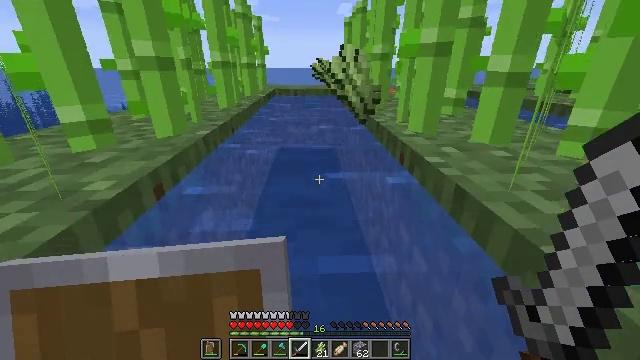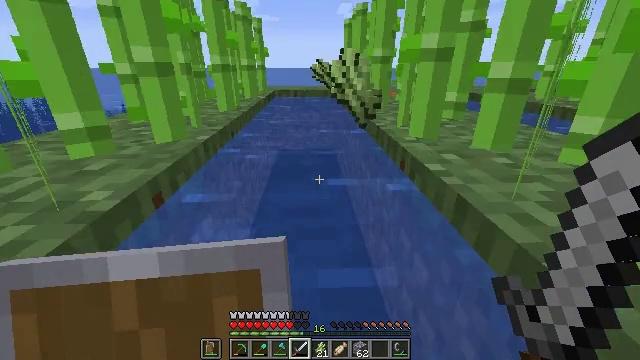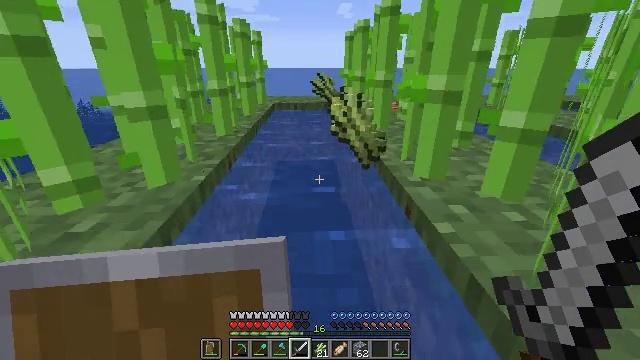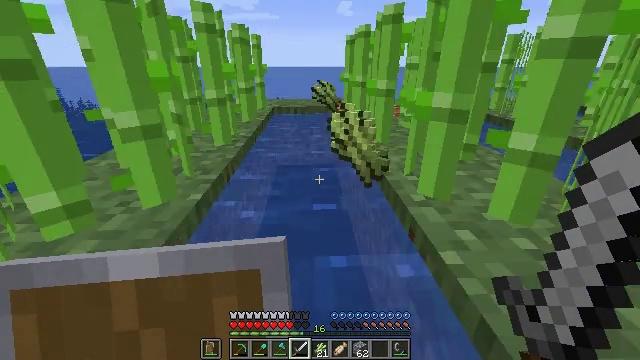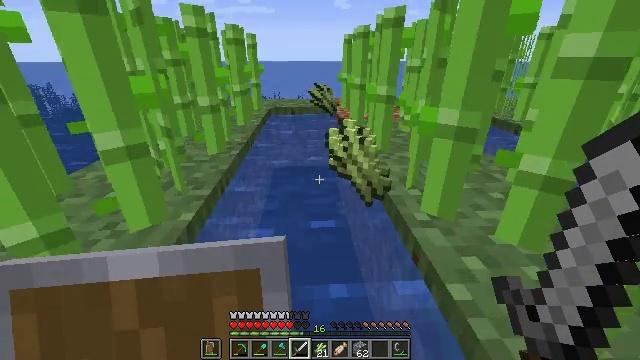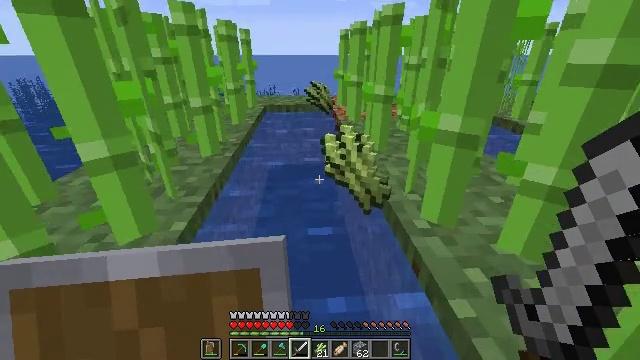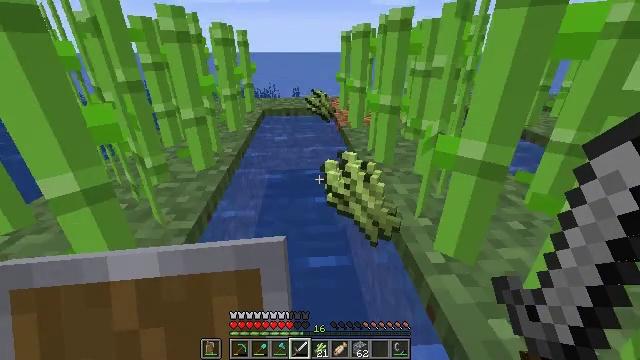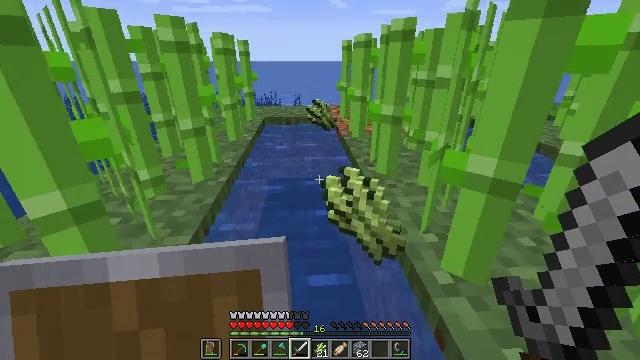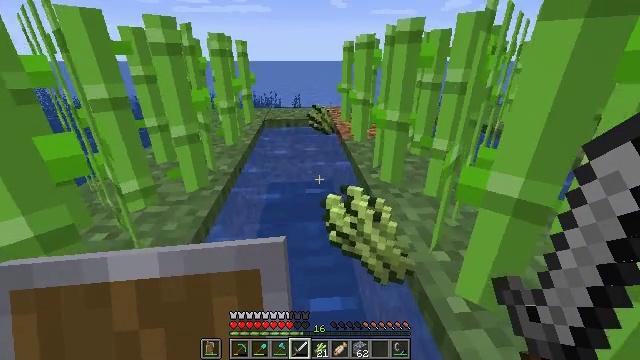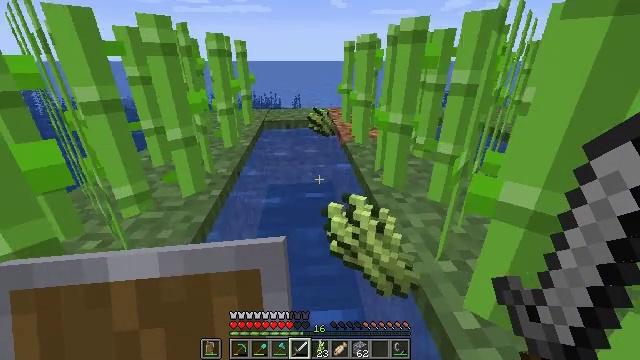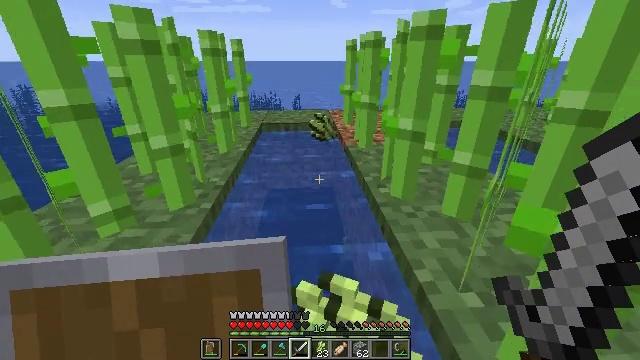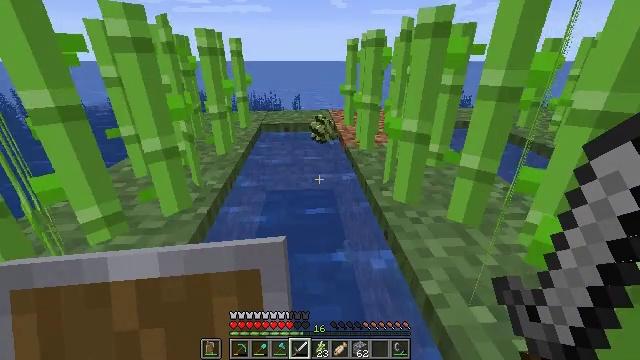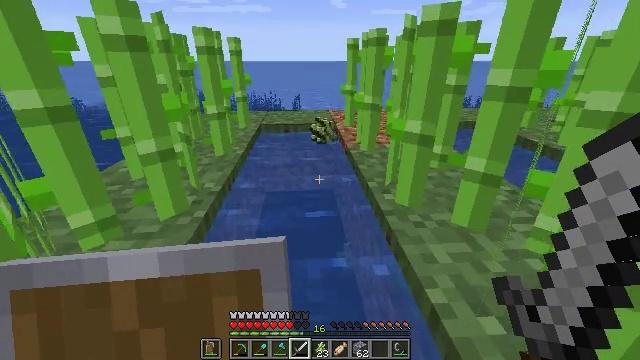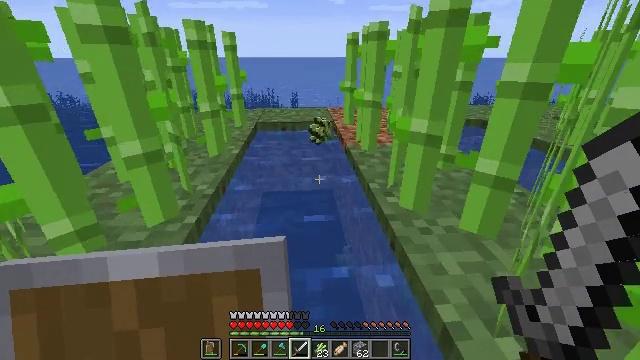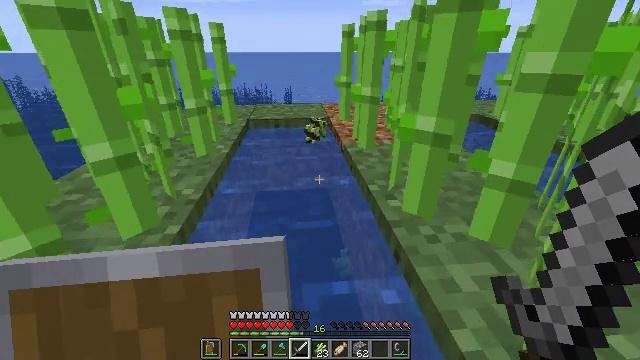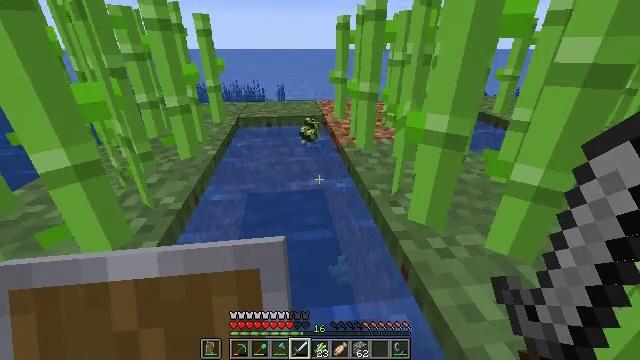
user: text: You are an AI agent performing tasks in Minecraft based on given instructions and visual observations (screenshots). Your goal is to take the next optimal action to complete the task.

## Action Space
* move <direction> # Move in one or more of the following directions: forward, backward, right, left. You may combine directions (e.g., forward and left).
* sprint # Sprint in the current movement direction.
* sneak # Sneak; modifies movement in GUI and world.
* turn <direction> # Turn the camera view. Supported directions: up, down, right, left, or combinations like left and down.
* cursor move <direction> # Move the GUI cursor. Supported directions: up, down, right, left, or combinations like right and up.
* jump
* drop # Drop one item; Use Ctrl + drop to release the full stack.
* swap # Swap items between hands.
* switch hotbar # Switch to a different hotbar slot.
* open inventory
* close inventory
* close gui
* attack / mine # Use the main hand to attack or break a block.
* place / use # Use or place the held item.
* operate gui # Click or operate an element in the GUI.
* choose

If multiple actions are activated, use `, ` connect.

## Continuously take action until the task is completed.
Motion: motion action
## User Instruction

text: Break kelp blocks underwater.
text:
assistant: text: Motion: move forward, jump
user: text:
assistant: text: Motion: move forward
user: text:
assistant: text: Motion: move forward
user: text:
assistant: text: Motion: move forward, turn down
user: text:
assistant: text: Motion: move forward, turn down
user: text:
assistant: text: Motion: move forward
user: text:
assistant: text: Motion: move forward, turn up
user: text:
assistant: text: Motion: move forward
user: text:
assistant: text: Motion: move forward
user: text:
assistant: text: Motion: move forward
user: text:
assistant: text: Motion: move forward
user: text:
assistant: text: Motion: move forward
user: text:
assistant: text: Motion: move forward
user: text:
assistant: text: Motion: move forward, turn right
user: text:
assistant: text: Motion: move forward, turn right
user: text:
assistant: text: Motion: move forward
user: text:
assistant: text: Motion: move forward, turn right
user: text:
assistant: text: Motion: move forward, turn right and down
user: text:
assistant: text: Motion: move forward, turn right
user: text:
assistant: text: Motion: move forward and move left, turn right
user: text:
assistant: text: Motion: move forward and move left, turn right
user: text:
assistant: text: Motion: move forward and move left, turn right
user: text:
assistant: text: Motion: move forward and move left, turn right
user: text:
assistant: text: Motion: move forward and move left, turn right
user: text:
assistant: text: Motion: move forward and move left, turn right
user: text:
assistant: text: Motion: move forward and move left, turn right
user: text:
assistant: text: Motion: move forward and move left, turn right
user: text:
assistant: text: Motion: move forward and move left, turn right
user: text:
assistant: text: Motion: move forward and move left, turn right
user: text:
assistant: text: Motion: move forward and move left, turn right